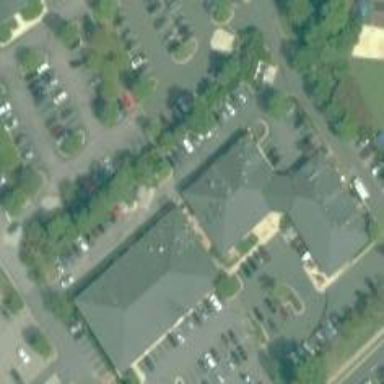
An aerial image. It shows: Veterinary facility.